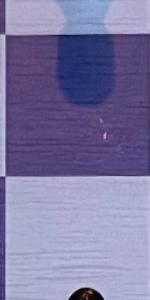
Label: Empty